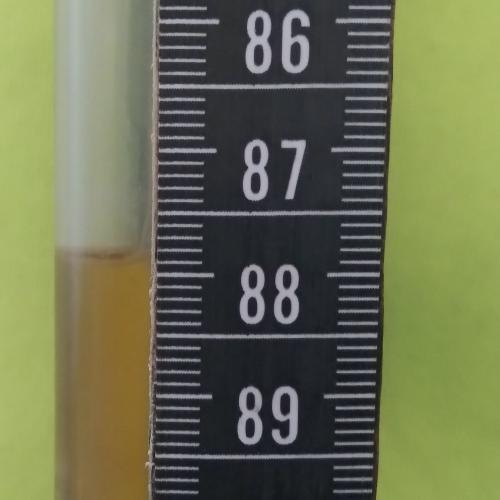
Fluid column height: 87.8 cm